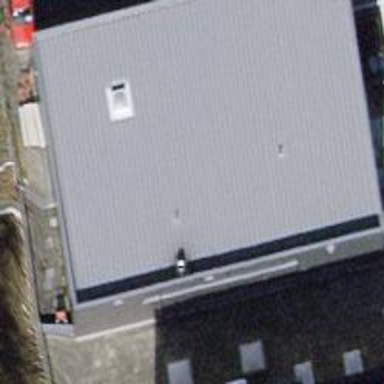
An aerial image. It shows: Ambulance station with building part.